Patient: sex F, age 86
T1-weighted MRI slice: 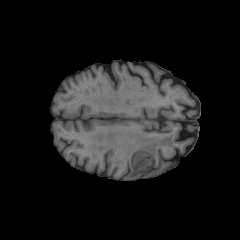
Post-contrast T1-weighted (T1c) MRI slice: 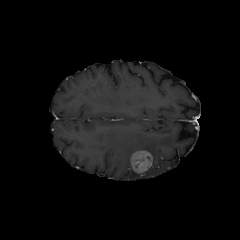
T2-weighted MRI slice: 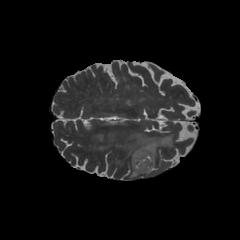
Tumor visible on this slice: yes
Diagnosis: Glioblastoma, IDH-wildtype
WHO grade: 4